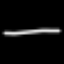
Label: line